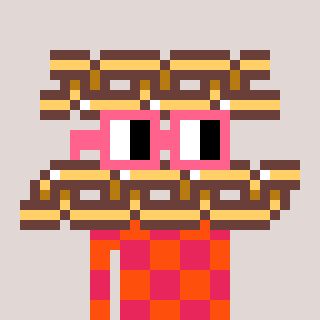
a pixel art character with square pink glasses, a chain-shaped head and a orange-colored body on a warm background